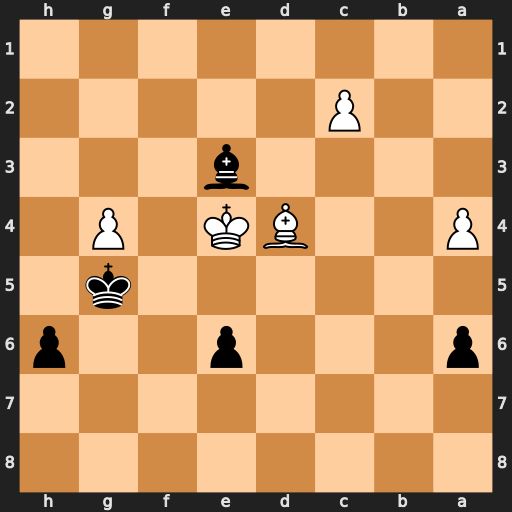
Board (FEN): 8/8/p3p2p/6k1/P2BK1P1/4b3/2P5/8
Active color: b
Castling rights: -
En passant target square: -
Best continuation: Bxd4 Kxd4 Kf4